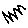
Label: zigzag